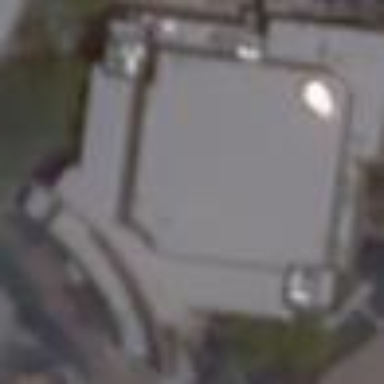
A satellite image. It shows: Building that serves as place of worship.